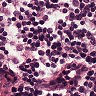
Metastatic tissue present: no